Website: bh-photo
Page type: gifting
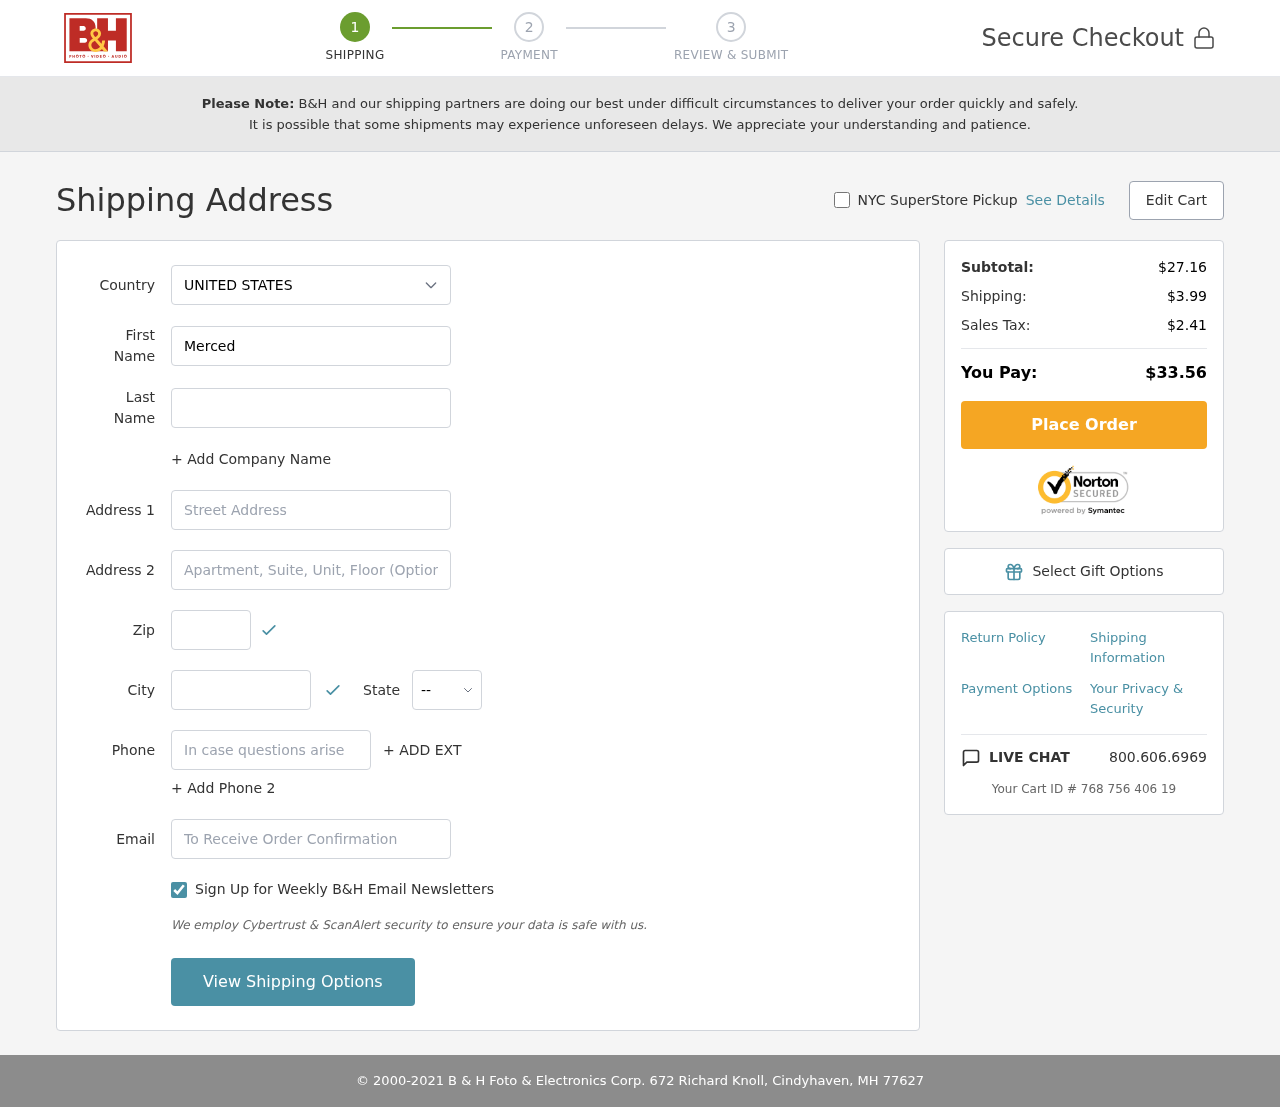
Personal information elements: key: PII_CITY
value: Cindyhaven
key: PII_COUNTRY
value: United States
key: PII_EMAIL
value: mercedes.mcdaniel@yahoo.com
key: PII_FIRSTNAME
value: Mercedes
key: PII_LASTNAME
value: Mcdaniel
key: PII_PHONE
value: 3817565170
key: PII_POSTCODE
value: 77627
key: PII_STATE_ABBR
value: MH
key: PII_STREET
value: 672 Richard Knoll
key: PII_STREET2
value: Apt. 902
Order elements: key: ORDER_SUBTOTAL
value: $27.16
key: ORDER_SHIPPING_COST
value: $3.99
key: ORDER_TAX
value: $2.41
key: ORDER_TOTAL
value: $33.56
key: ORDER_ID
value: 768 756 406 19